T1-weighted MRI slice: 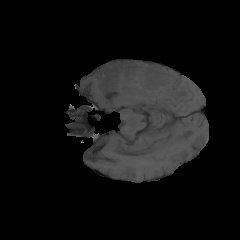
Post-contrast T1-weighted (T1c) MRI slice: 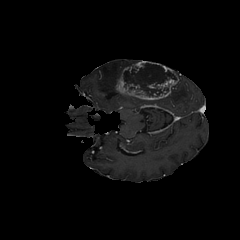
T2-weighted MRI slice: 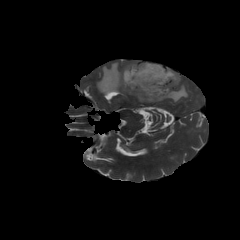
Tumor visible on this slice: yes